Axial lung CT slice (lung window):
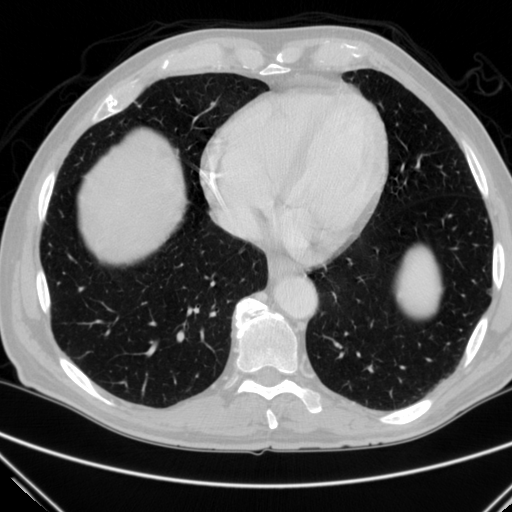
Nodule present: no